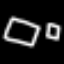
Label: square